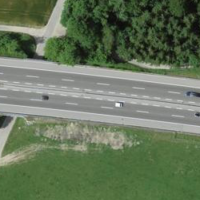
EUNIS habitat code: 57
Species observed at this site:
Ruspolia nitidula